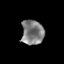
Tissue: prostate
Cell type: Epithelial cells
Senescence score: 0.1844
Nuclear area (px): 543
Mean DAPI intensity: 127.19